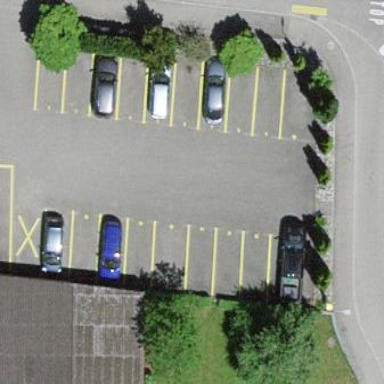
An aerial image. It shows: Parking area with surface.